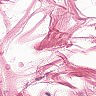
Metastatic tissue present: no